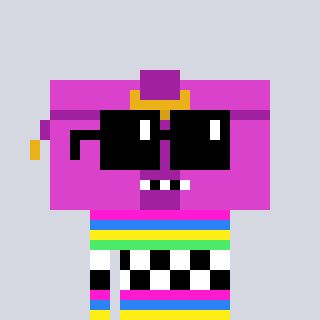
a pixel art character with square black sunglasses, a clutch-shaped head and a green-colored body on a cool background